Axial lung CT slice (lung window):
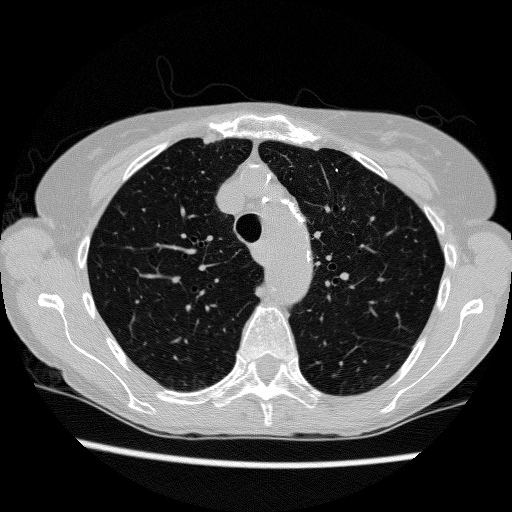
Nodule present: yes
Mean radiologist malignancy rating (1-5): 3